Question: I need to plot a horizontal bar chart using JFreeChart. The problem is that some specific itens need to appear with a crosshatched fill (or any other visual style that makes clear that the item is different from the rest). Please see the piture below.
I couldn't find anything in XYBarRenderer to help me....
Does anyone know how to do it?

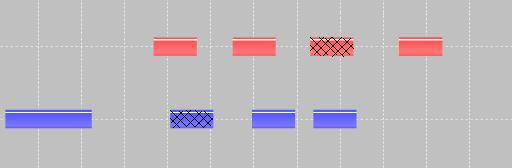
Answer: > I couldn't find anything in 'XYBarRenderer' to help.
Right, <URL>, would be a good choice.